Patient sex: M
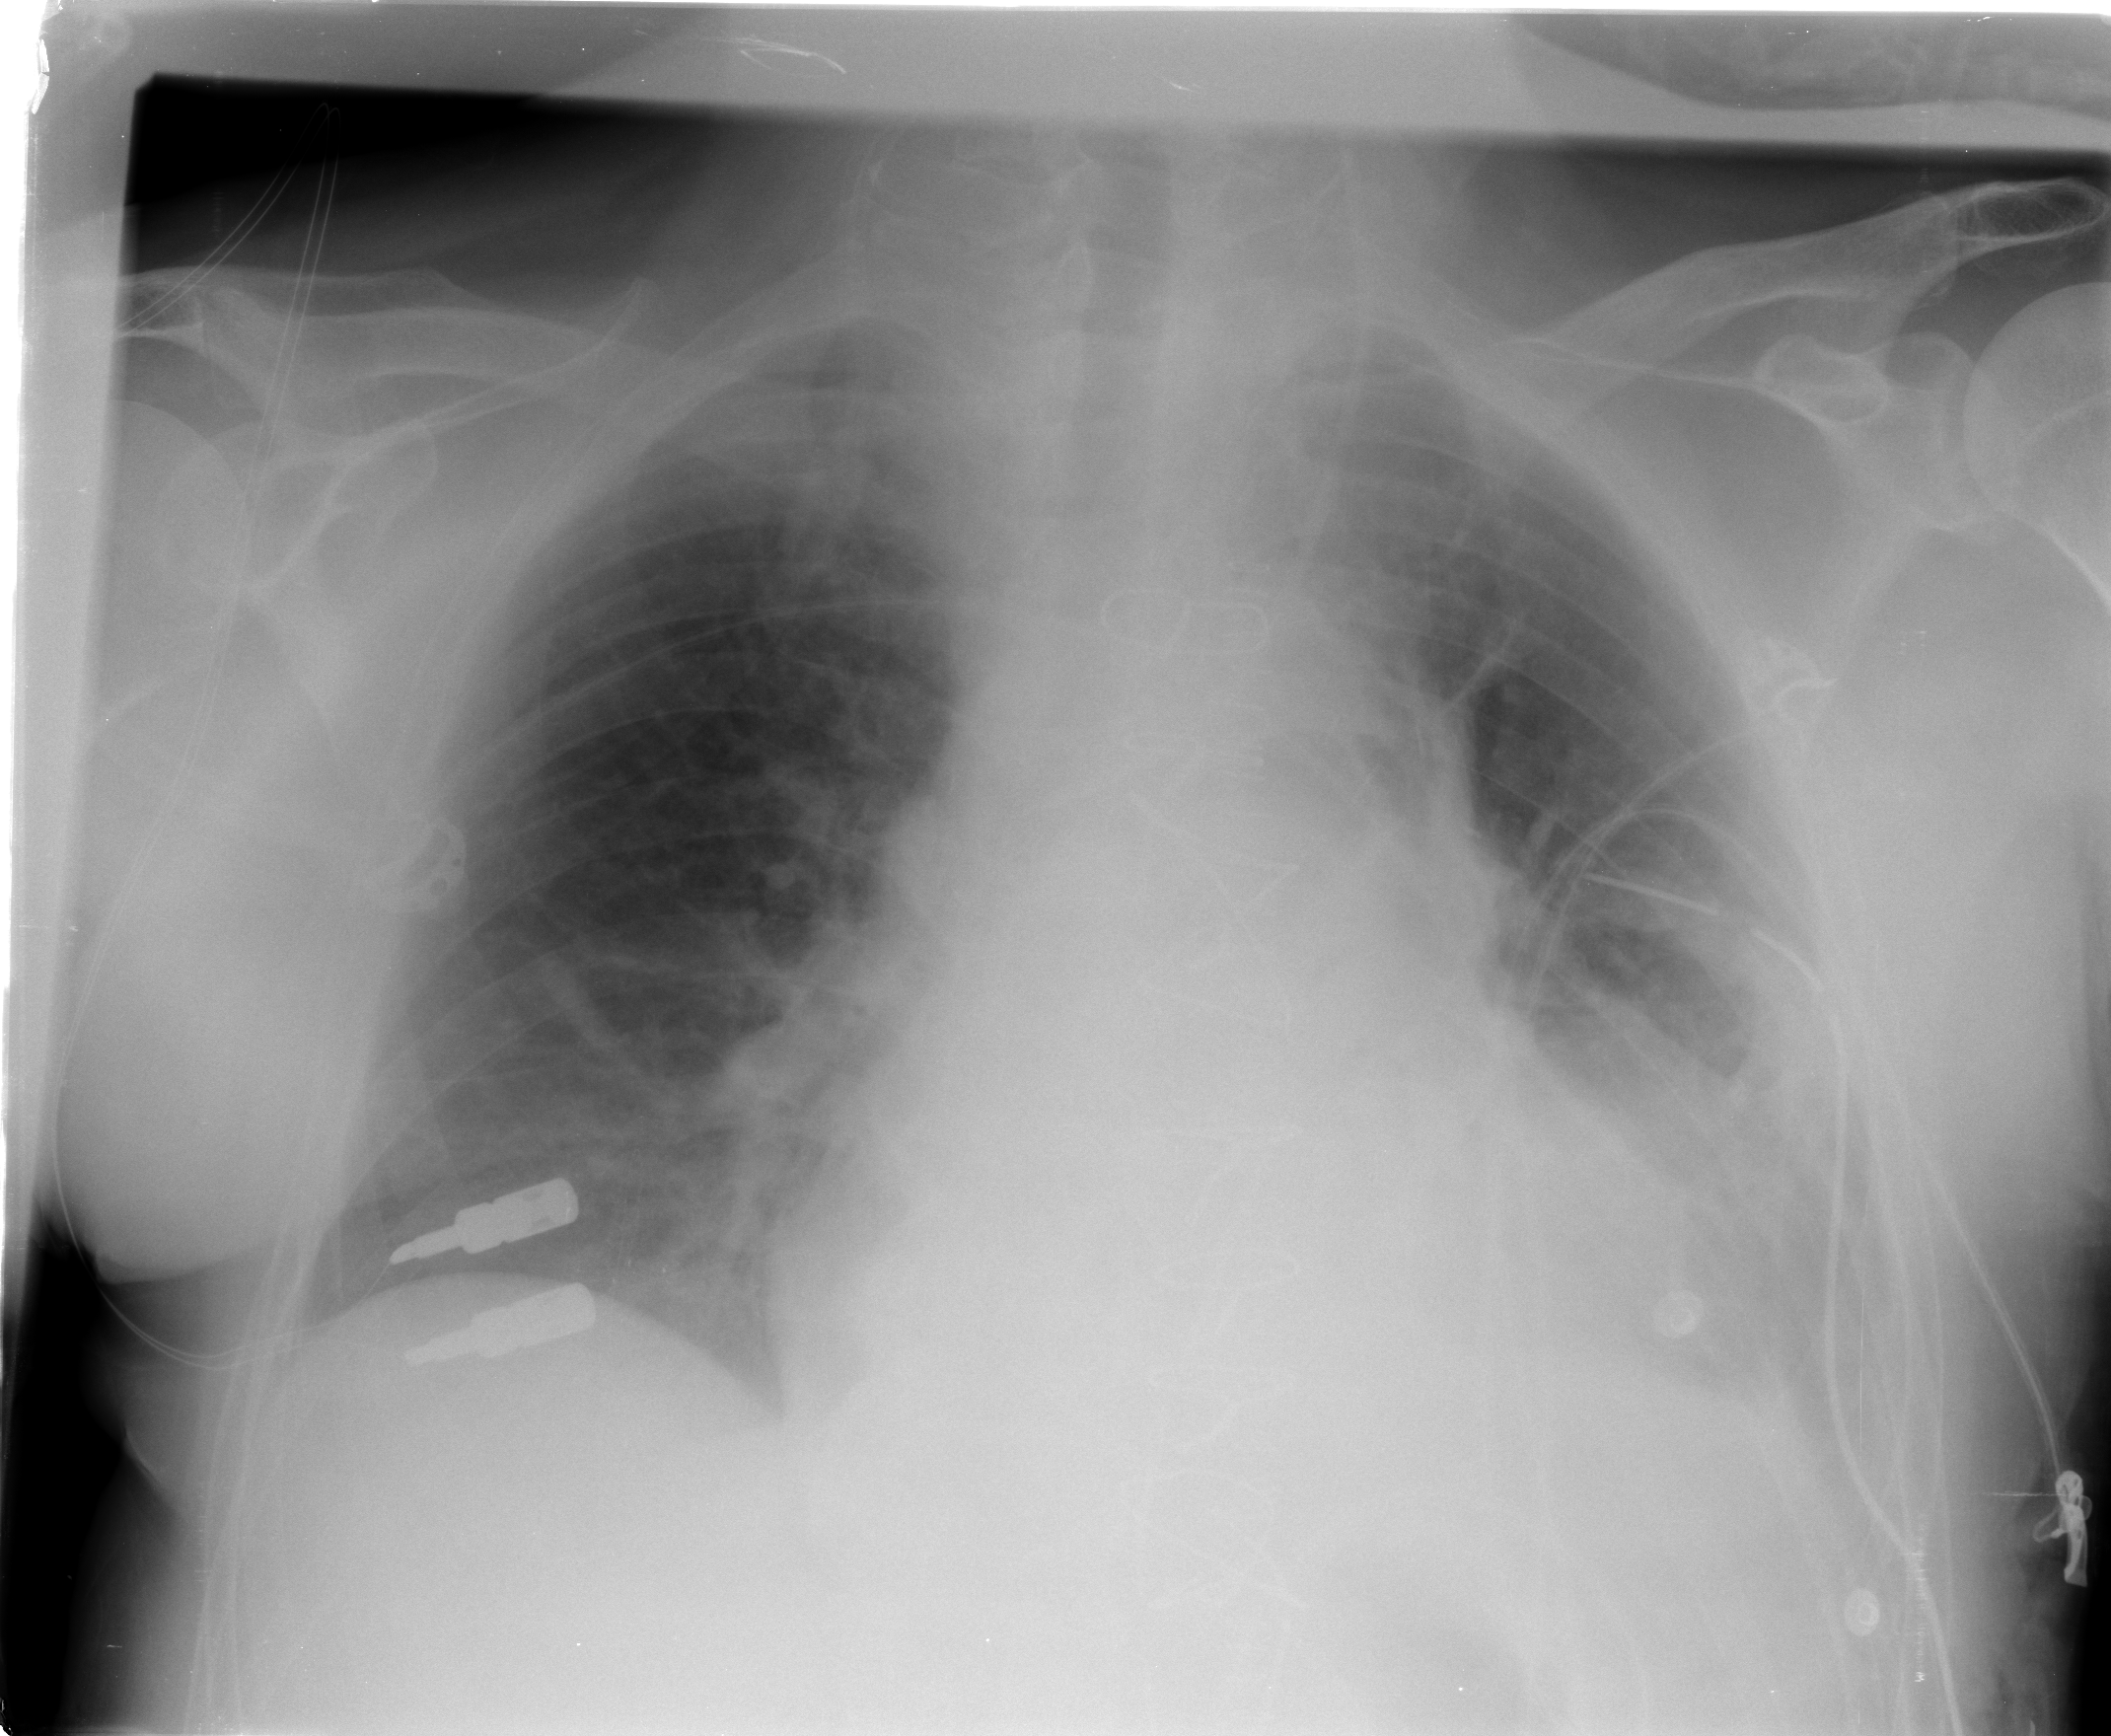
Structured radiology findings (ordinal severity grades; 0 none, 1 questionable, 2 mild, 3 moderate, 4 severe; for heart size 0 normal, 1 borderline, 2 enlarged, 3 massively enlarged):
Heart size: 2
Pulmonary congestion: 1
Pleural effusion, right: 0
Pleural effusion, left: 1
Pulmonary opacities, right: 1
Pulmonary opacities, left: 0
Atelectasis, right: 0
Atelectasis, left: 1